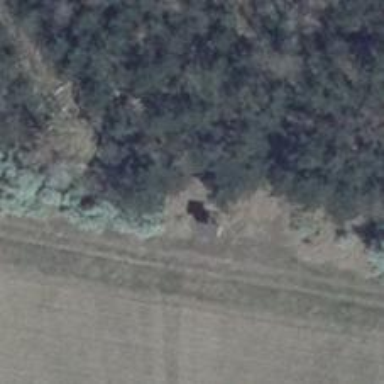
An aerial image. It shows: Hunting stand.